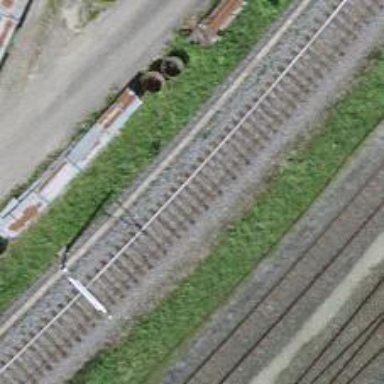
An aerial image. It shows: Single-track railway with electrified contact lines.